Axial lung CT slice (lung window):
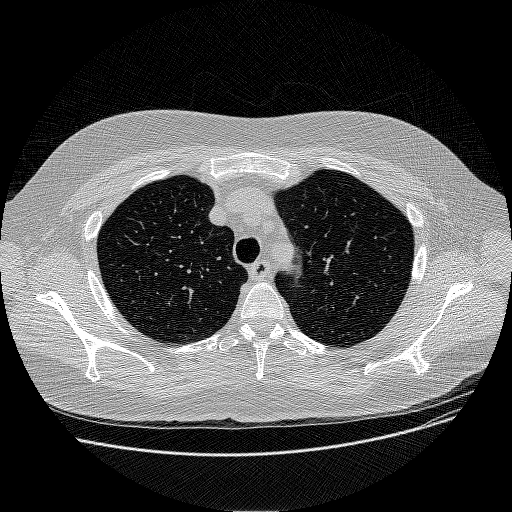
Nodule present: no